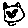
Label: cat